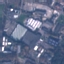
Label: Industrial